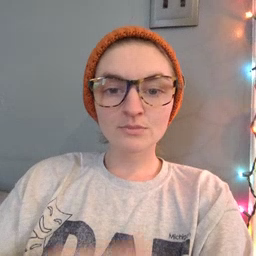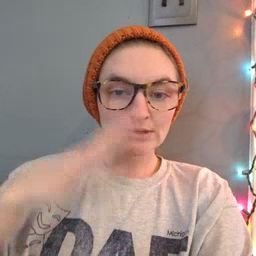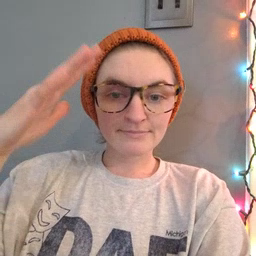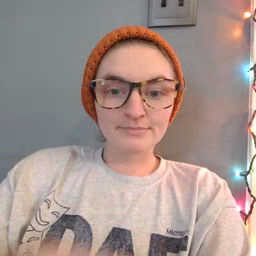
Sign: helicopter